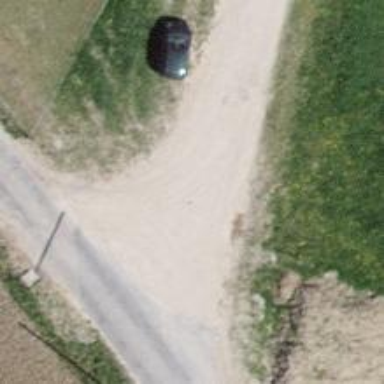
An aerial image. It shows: Well-maintained track road with grade 1 tracktype.